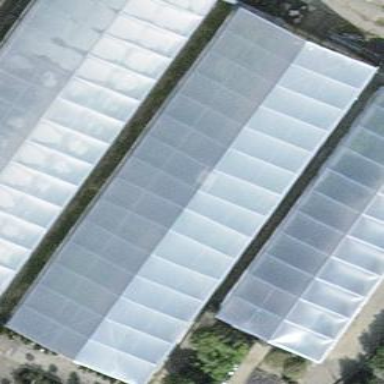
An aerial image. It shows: Greenhouse.